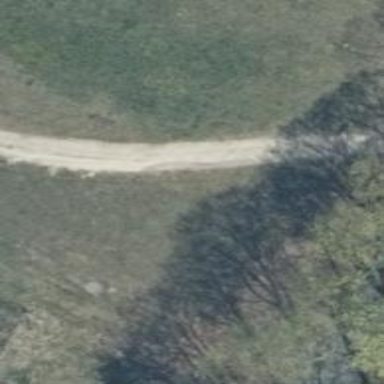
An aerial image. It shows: Grassy track road with grade 4 track type.